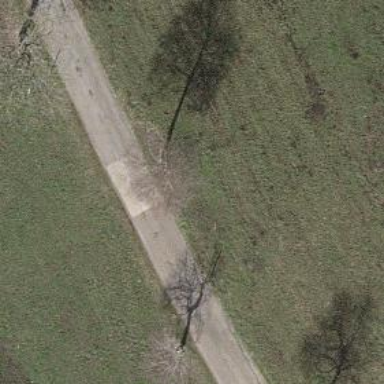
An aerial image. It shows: Broadleaved tree with lush leaves.